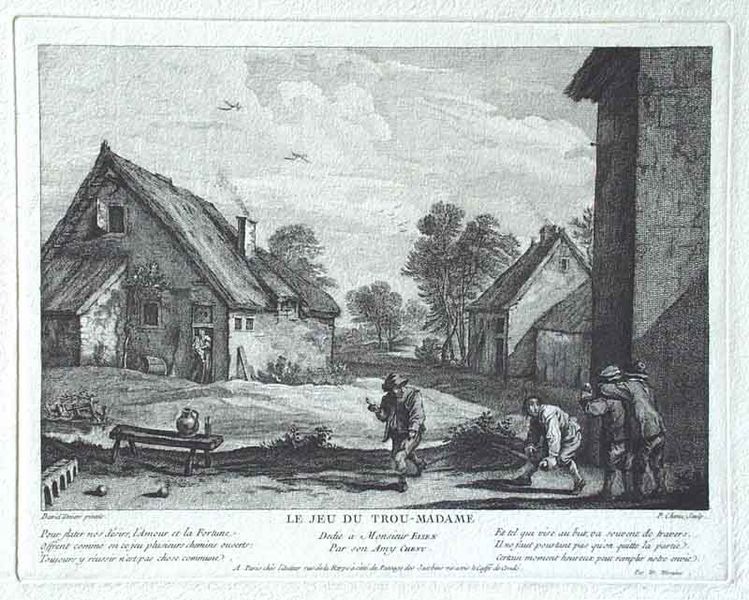
Titel: Le jeu de Trou-madame
Künstler: Pierre Chenu
Standort: Karlsruhe
Institution: Staatliche Kunsthalle Karlsruhe
Schlagwörter: baum, himmel, mann, schatten, vogel, weiß, wolken, bäume, landschaft, menschen, fenster, frankreich, frau, grau, hut, licht, männer, schwarz, strasse, stroh, tisch, tür, zeichnung, dach, gebäude, gras, haus, weg, wiese, wolke, zaun, ball, leute, alkohol, betrunken, tragen, bild, niederlande, signatur, horizont, häuser, natur, vögel, hütte, qualm, rauch, sonne, personen, pflanzen, madame, bauern, genre, kamin, kinder, schornstein, turm, kanne, krug, vase, schrift, fassade, fassaden, knaben, heu, dorf, dächer, giebel, mauer, grafik, graphik, bauernhof, hof, hütten, laden, platz, bank, arbeiter, französisch, querformat, spielen, inschrift, balken, bauer, anbau, spiel, burg, schwalben, druck, druckgraphik, schwarzweiss, stich, titel, text, beschriftung, aquatinta, kugel, kugeln, tore, rauchend, rollen, gehöft, freund, kupferstich, verstecken, gasthaus, wirtshaus, luke, dorfplatz, háuser, boccia, boule, dorfstraße, freunde, flegel, pietismus, ätzung, werfen, burschen, bögel, jeu, dreschen, giebeldächer, kru, toore, boules, le, de, 1700, 18.jahrhundert, petanque, boulespiel, murmeln, trou-madame, nbank, ländlichen, trou, le jeu du trou-madame, kuegel